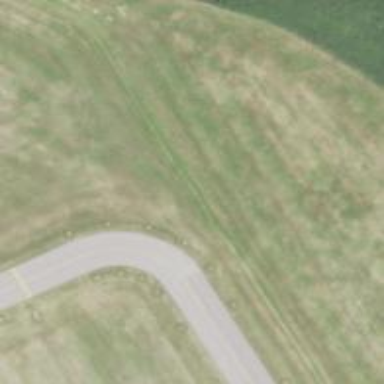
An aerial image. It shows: Asphalt taxiway in the airport.